Interaction volume radius: 10 \u00c5
Interaction volume height: 10 \u00c5
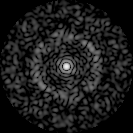
Disorder parameter: 0.8519